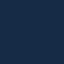
Label: SeaLake